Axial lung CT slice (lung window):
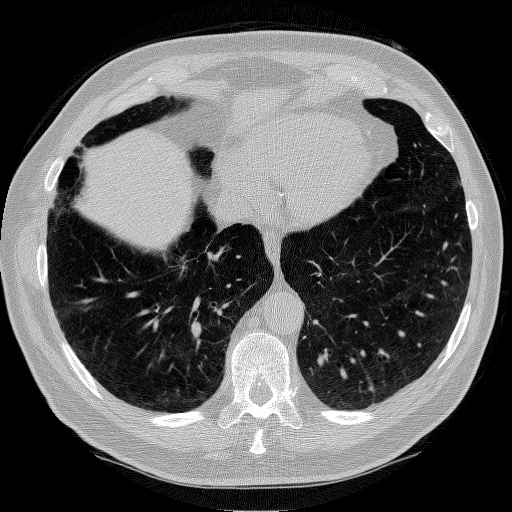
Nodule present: no